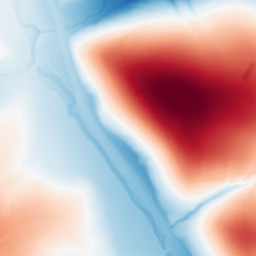
Category: trend_removal
Decomposition family: polynomial_high
Decomposition parameters: degree: 6
Upsampling method: sinc_hamming
Upsampling parameters: scale: 2
kernel_size: 16
Upsampling scale: 2